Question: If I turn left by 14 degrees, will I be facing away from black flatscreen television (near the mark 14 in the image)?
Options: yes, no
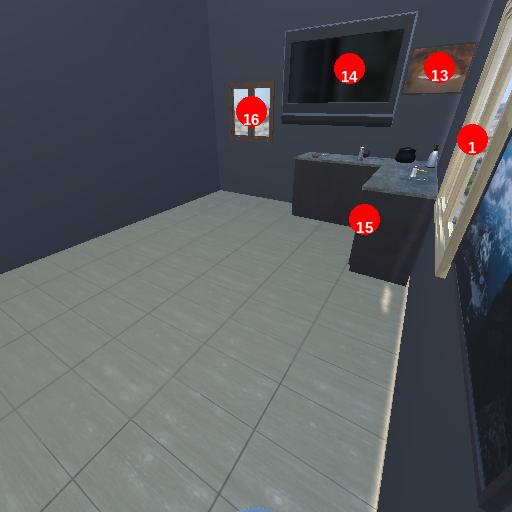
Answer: yes